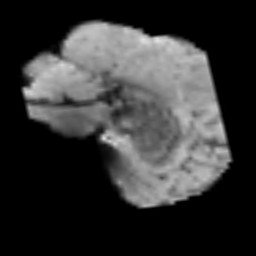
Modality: T2w
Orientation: sagittal
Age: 56
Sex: male
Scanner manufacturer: siemens
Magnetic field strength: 3 T
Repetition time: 3.2 s
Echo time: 0.081 s